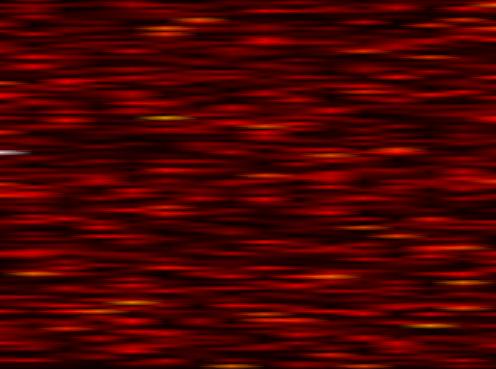
Label: FOFDM